Platform: macOS
Application: Arc Browser
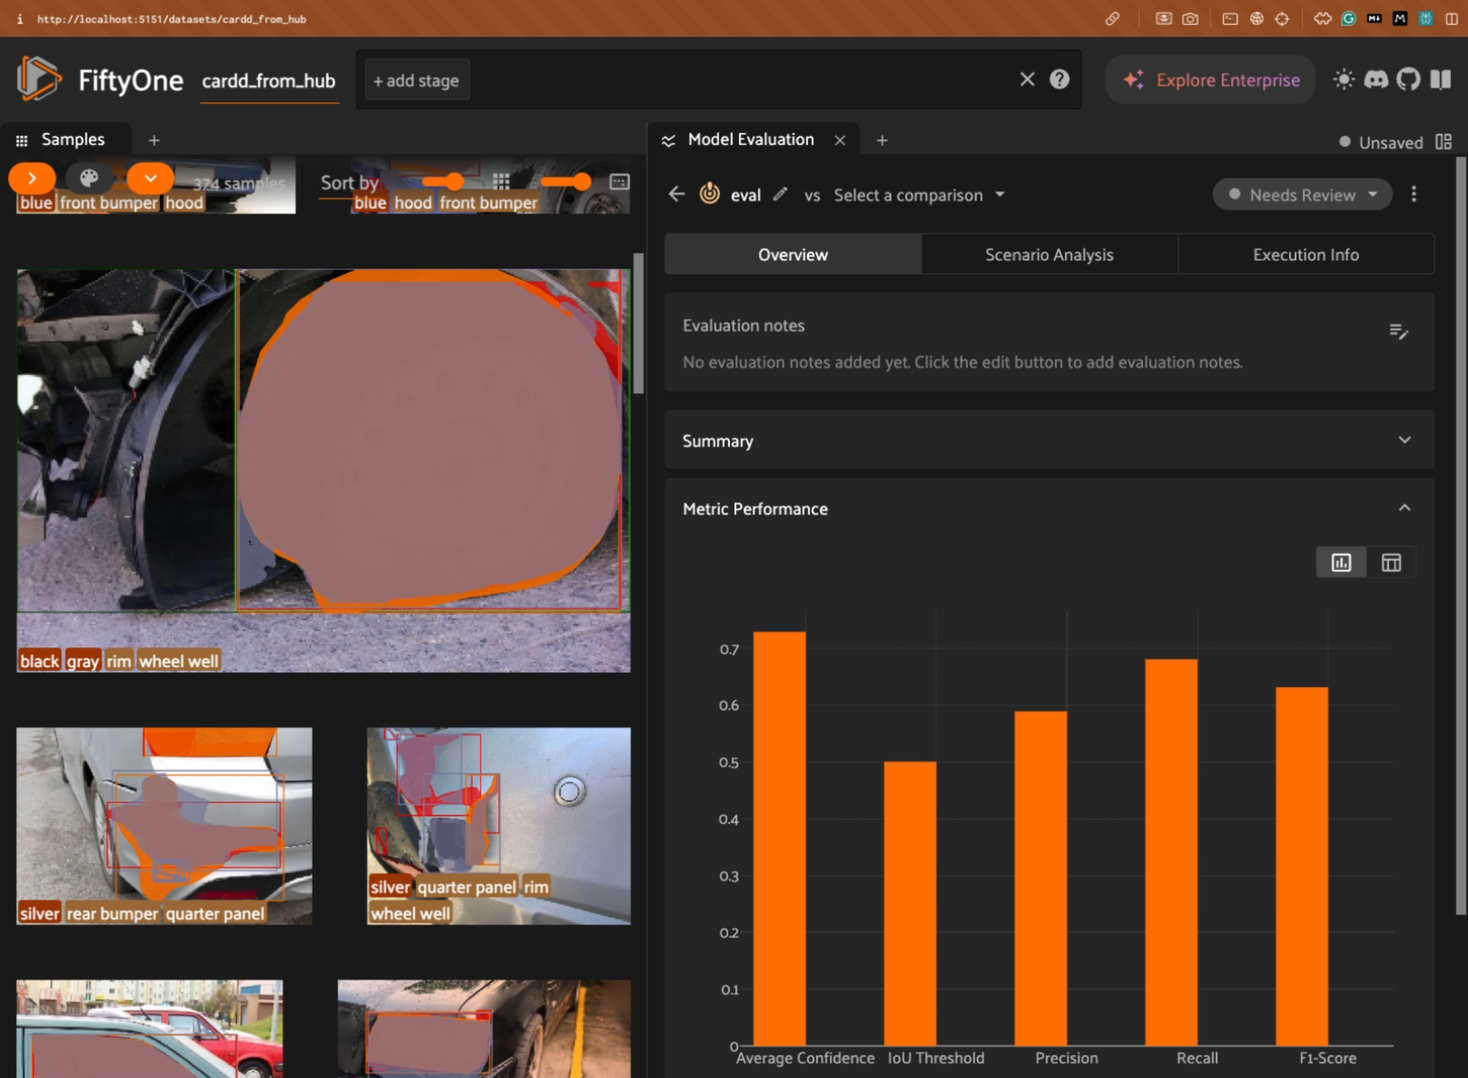
task_description: Switch to table view for metric performance
action_type: click
element_info: Icon
steps_since_start: 1